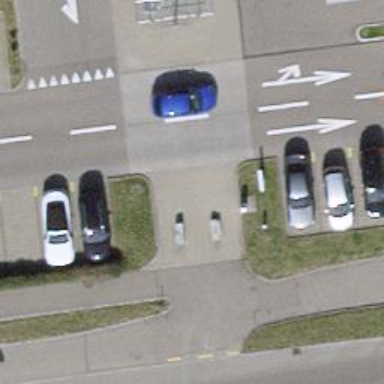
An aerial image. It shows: Bollard.